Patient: sex M, age 67
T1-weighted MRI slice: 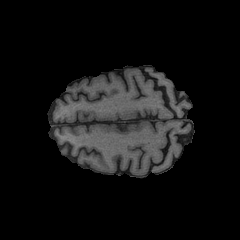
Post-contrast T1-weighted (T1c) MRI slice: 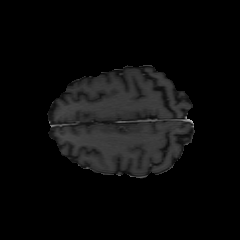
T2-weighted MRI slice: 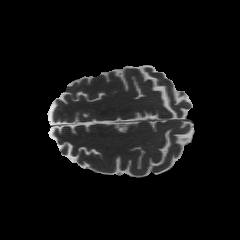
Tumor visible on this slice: no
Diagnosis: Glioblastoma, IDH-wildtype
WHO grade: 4